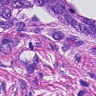
Metastatic tissue present: yes